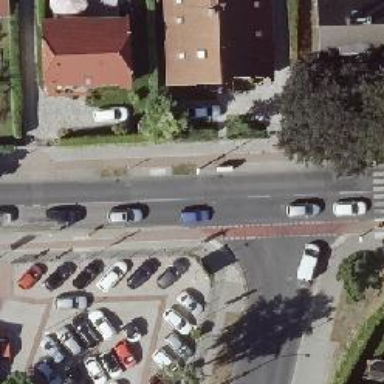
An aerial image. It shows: Unmarked crossing on the road.